Field crop: maize
Growth stage: 2
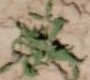
Species: atriplex